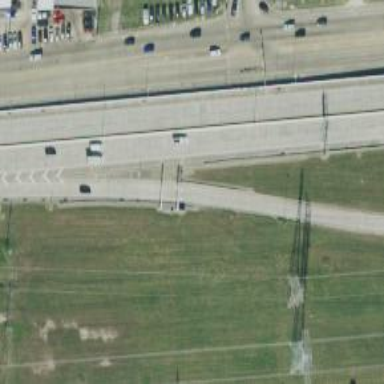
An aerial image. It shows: Toll gantry on the road.